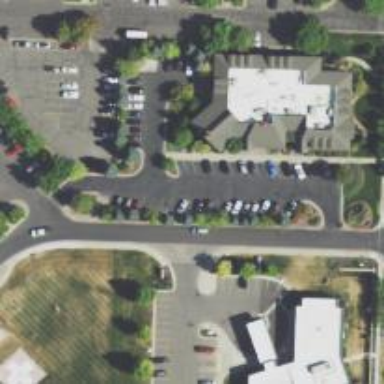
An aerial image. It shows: Healthcare clinic is depicted in the image.